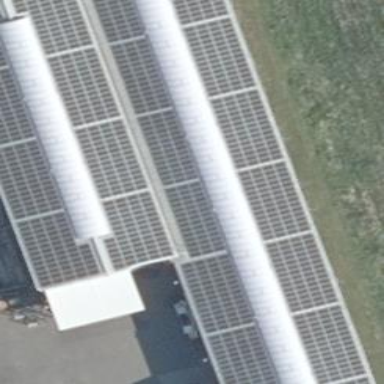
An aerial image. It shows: Industrial building with small solar photovoltaic panel generator providing electricity.